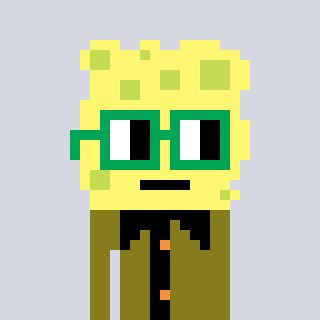
a pixel art character with square green glasses, a sponge-shaped head and a gunk-colored body on a cool background